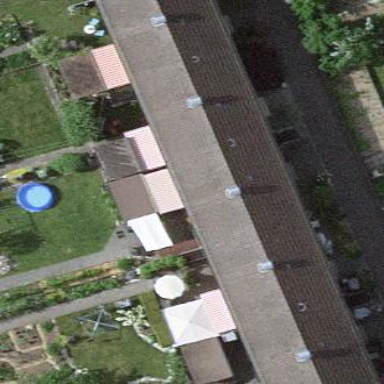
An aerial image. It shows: Gabled house with grey roof.